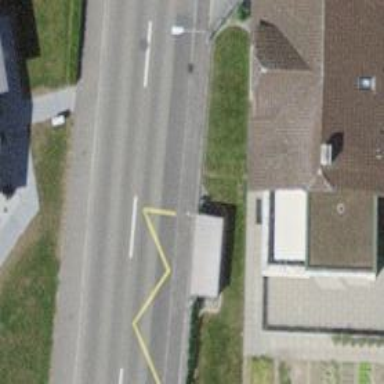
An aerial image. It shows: Bus stop with designated public transport stop position.